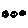
Label: smiley face